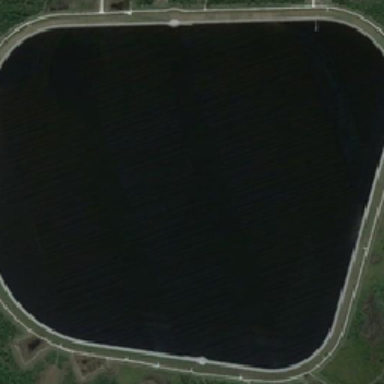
Large pool surrounded by plants .